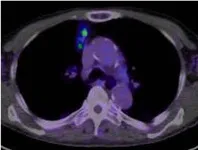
Chest CT shows multiple lung cancers.
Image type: radiology (pet)